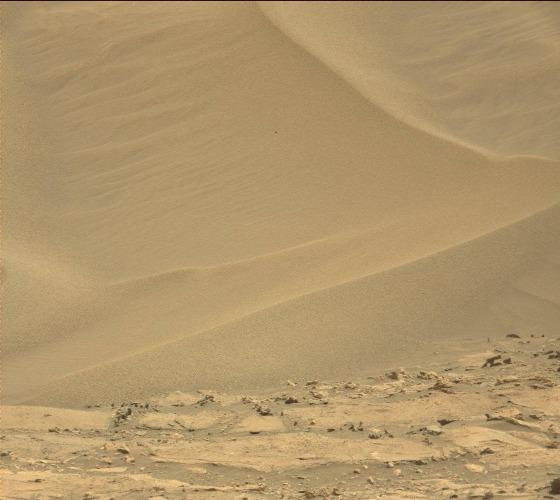
Terrain classes present: Bedrock, Gravel / Sand / Soil, Rock, Shadow